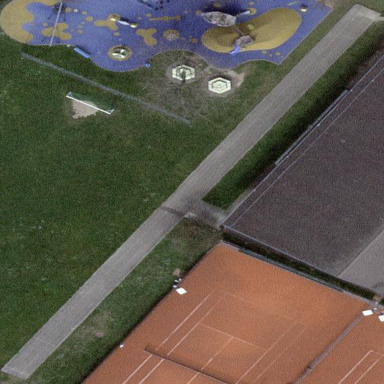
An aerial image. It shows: Athletics track located on leisure land.